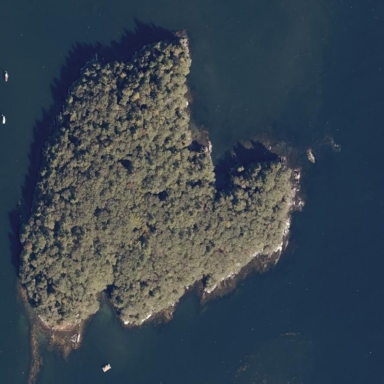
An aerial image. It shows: Islet along the natural coastline.